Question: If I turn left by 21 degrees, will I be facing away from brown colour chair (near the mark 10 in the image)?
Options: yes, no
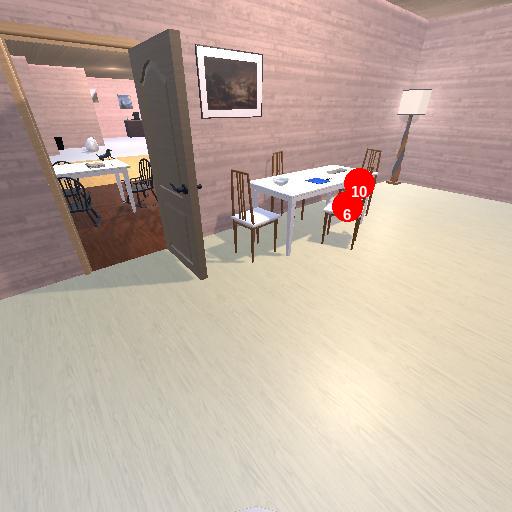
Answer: yes